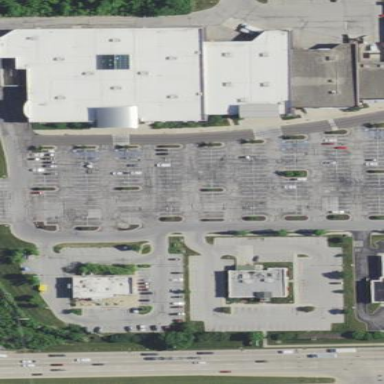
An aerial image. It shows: Paved parking area.